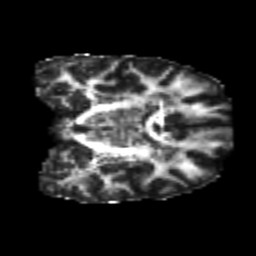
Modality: FA
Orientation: coronal
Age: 23
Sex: male
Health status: healthy
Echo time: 0.074 s